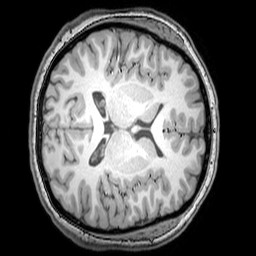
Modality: T1w
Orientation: axial
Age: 21
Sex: female
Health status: healthy
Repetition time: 0.081 s
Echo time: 0.037 s